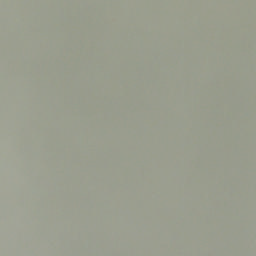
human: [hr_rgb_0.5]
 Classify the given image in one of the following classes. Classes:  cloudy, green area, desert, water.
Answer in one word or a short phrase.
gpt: cloudy